Aerial crown-view tile of a tropical tree (Barro Colorado Island, Panama), acquired 20240813:
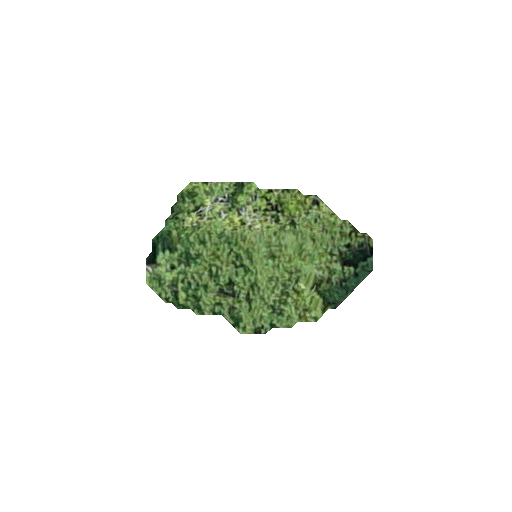
Species: Calophyllum longifolium
GBIF accepted scientific name: Calophyllum longifolium
Crown area: 37.835 m²